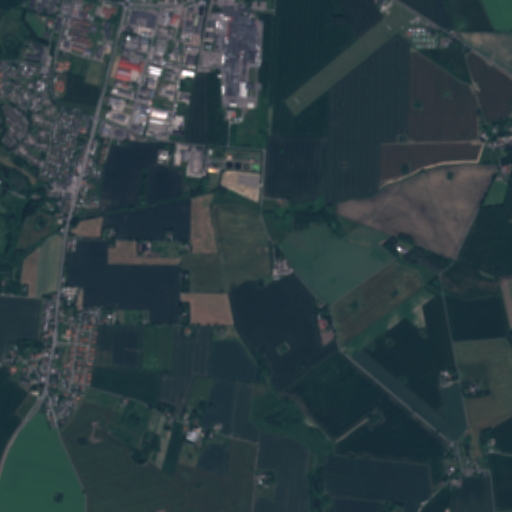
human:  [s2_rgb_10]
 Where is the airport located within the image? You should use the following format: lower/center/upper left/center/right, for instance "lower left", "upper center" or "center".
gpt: The airport is located in the upper right of the image.
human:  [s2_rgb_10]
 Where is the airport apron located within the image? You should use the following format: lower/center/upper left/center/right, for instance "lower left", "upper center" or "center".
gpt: The airport apron is located in the upper right of the image.
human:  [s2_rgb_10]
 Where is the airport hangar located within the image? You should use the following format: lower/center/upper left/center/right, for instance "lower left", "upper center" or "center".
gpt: The airport hangar is located in the upper right of the image.
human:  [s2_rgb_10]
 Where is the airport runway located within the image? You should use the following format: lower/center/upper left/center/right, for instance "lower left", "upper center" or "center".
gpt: The airport runway is located in the upper right of the image.
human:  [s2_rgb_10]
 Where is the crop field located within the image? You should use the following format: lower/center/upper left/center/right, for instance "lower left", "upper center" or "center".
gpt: The crop field is located in the upper right of the image.
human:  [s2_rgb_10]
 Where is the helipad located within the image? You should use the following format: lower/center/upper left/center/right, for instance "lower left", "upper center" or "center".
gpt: The helipad is located in the upper right of the image.
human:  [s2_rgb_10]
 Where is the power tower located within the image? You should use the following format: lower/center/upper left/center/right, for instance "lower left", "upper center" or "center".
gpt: The power tower is located in the lower left of the image.
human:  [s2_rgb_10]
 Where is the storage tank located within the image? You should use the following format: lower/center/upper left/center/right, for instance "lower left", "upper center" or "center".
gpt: The storage tank is located in the upper center of the image.
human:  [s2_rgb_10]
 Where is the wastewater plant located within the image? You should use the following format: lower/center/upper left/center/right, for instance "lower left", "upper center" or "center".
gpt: The wastewater plant is located in the upper center of the image.
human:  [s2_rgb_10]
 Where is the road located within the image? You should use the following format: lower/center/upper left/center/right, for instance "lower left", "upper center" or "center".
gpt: There is no road in the image.